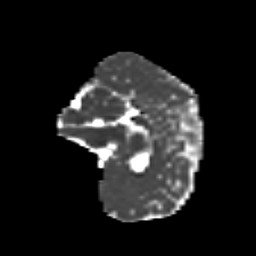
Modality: MD
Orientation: sagittal
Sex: female
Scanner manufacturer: siemens
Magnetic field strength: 3 T
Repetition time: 5 s
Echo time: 0.071 s